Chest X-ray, PA view. Patient: 60 years old, sex F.
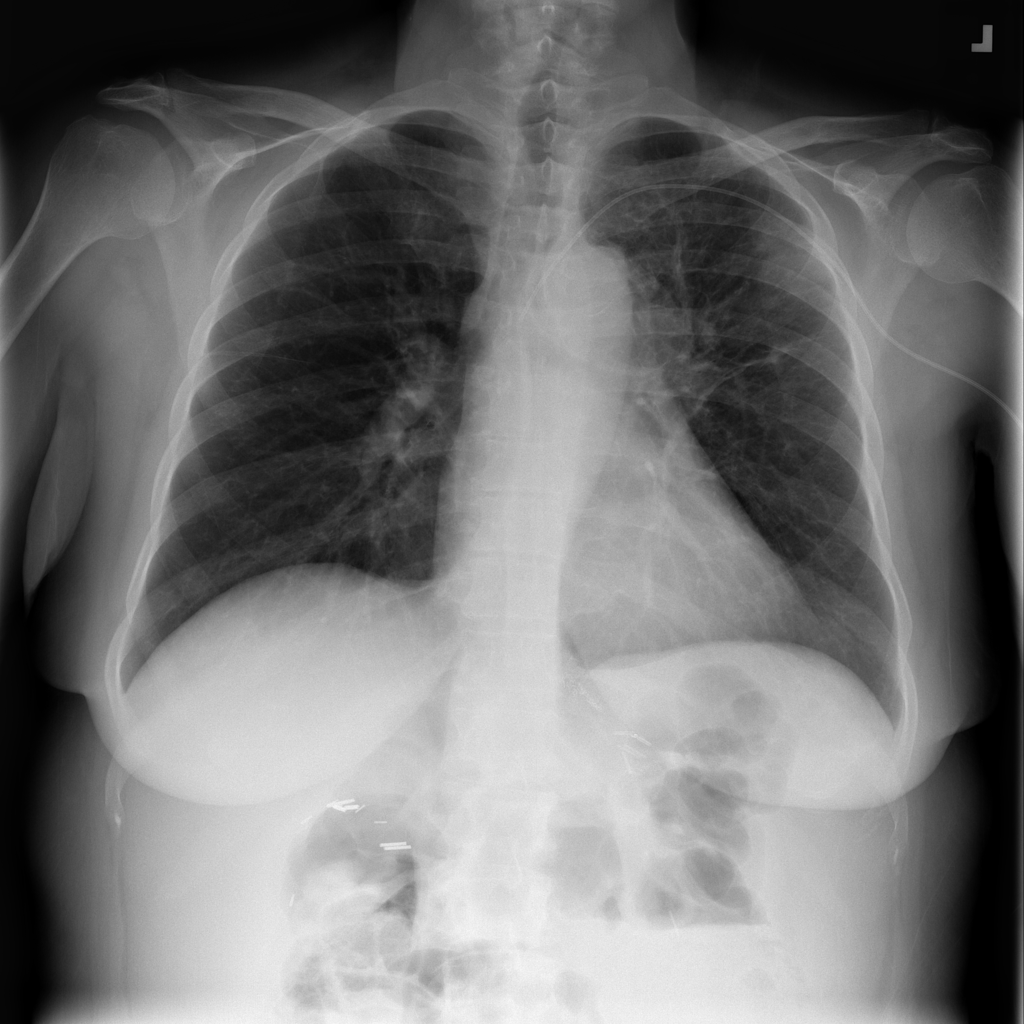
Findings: Atelectasis, Infiltration